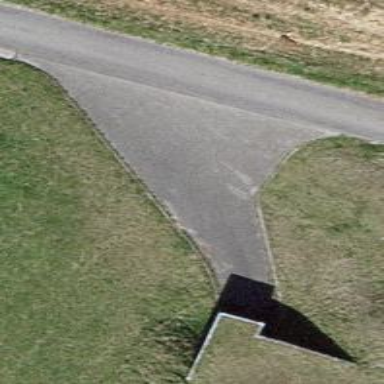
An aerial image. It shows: Driveway leading to service road.